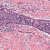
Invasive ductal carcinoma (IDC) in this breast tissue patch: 0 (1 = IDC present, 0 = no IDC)